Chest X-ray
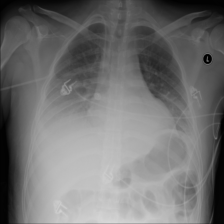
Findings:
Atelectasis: negative
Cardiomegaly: negative
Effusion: positive
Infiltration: positive
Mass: negative
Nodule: negative
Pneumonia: negative
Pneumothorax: negative
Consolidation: negative
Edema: negative
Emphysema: negative
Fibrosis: negative
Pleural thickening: negative
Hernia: negative